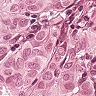
Metastatic tissue present: yes